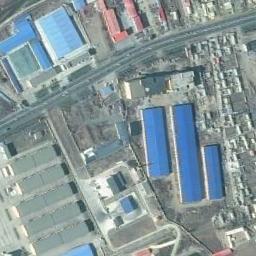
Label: industrial_area